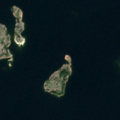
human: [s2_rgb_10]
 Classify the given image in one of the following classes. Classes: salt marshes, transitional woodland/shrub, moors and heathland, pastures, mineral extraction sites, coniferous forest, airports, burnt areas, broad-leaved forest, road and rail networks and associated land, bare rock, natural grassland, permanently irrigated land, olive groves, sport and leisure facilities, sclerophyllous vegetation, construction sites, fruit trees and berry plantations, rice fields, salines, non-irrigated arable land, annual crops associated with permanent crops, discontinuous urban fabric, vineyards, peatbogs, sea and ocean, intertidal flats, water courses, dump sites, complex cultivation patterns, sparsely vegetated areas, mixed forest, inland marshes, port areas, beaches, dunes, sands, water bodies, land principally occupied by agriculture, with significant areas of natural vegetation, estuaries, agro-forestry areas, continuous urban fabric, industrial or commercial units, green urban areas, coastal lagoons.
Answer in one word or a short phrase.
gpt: sea and ocean